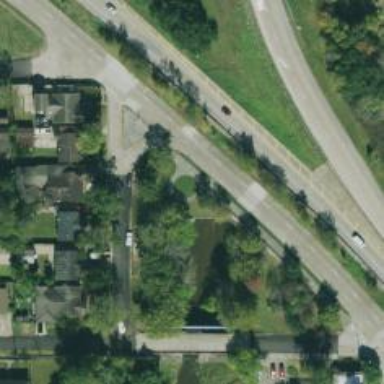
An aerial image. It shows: Secondary road with frontage access.